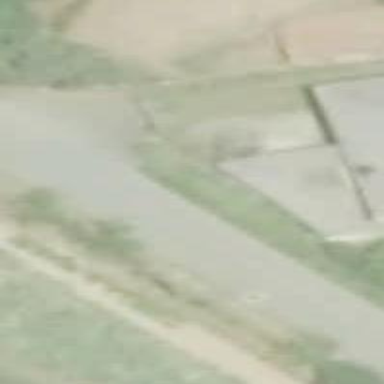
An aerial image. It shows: Shed building.